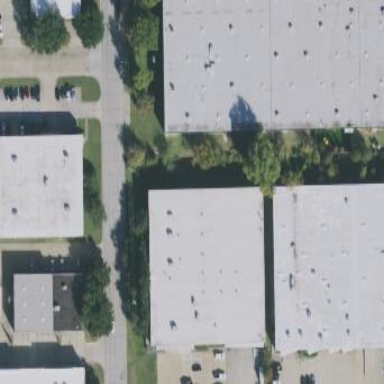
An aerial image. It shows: Warehouse building.